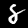
Digit: 8